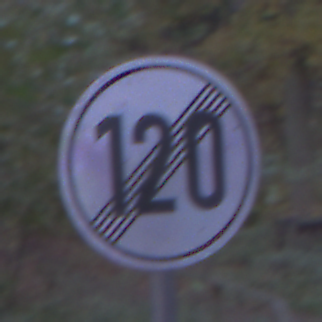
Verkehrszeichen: EndeGeschwindigkeit120
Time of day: Night
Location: Outdoor (Suburban)
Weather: PartlyCloudy
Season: NotSpecified
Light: Artificial